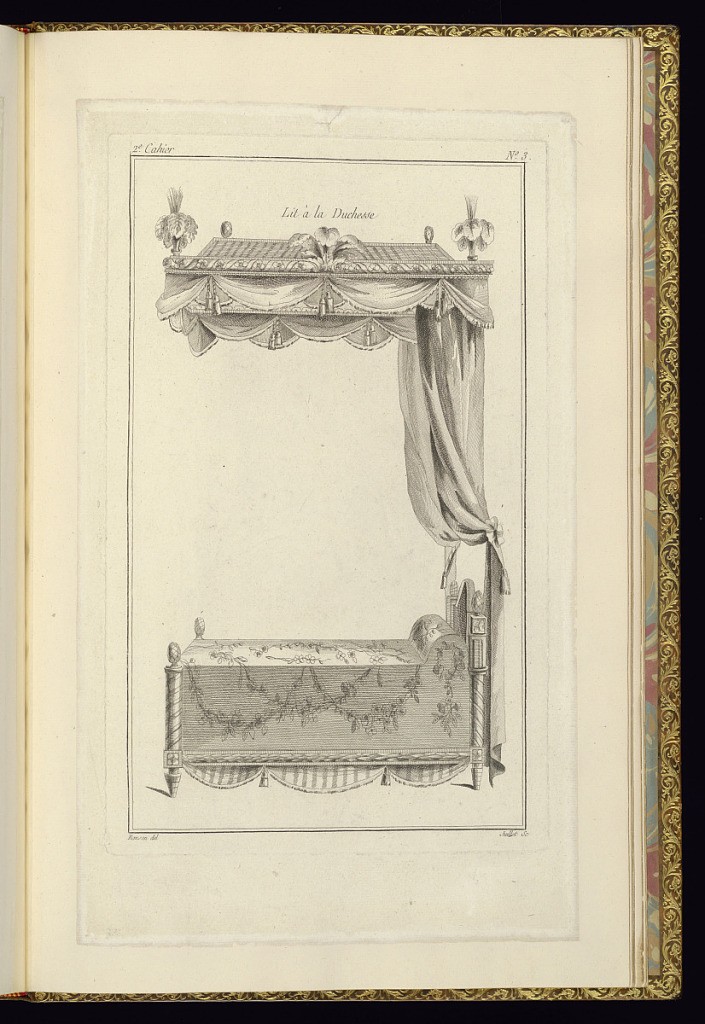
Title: Lit à la Duchesse
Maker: Pierre Ranson, French, 1736–1786
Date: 1779-90
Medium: Etching and engraving on laid paper
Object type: Print
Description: Design for a bed (side view) with a flat-roofed canopy (baldachin) projecting from the wall at the headboard. The bed curtains are tied back and trimmed with passementeries. There are feathers and acorn finials on the roof of the canopy. The bed linen is decorated with flowers. The bed posts have acorn finials and are decorated with diagonal fluting and rosettes. The bed skirt is striped and tied with tassels. The plate is titled, numbered, and signed.